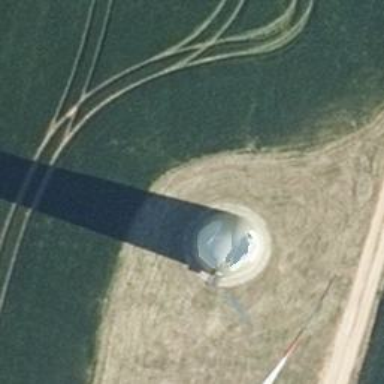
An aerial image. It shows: Wind-powered generator.